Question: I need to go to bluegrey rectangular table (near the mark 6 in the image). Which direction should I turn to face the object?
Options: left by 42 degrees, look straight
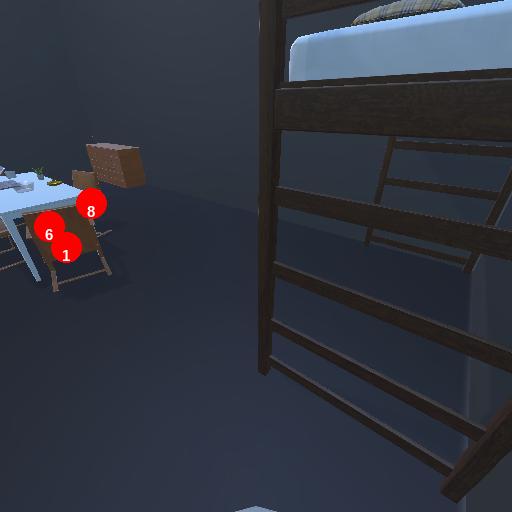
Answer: left by 42 degrees